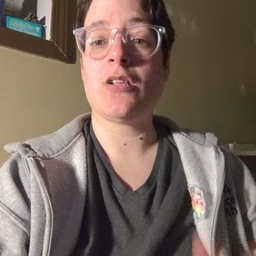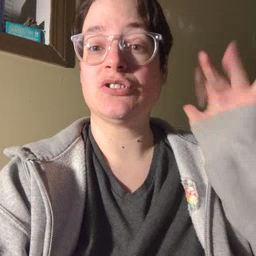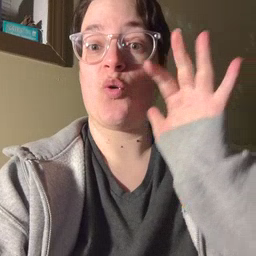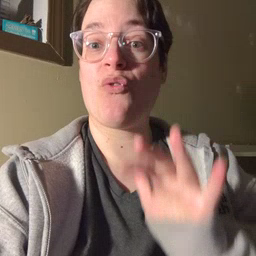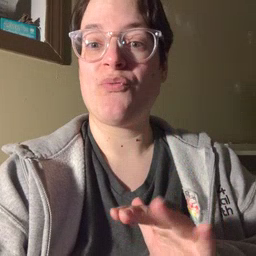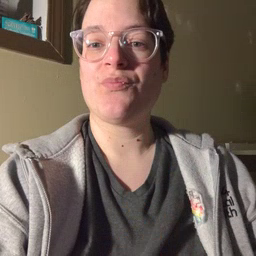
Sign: snow